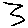
Label: zigzag